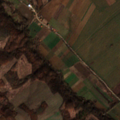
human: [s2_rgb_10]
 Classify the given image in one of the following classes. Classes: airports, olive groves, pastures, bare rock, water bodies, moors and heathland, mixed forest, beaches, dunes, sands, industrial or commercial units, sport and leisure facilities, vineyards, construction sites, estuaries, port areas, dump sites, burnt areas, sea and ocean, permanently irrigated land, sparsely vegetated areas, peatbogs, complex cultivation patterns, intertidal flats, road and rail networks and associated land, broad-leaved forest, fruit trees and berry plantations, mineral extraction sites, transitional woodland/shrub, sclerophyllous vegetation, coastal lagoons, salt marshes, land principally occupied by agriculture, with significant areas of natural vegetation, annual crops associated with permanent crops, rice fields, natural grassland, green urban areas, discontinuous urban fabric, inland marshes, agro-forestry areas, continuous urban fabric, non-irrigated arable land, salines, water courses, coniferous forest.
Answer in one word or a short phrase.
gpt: non-irrigated arable land, complex cultivation patterns, land principally occupied by agriculture, with significant areas of natural vegetation, broad-leaved forest